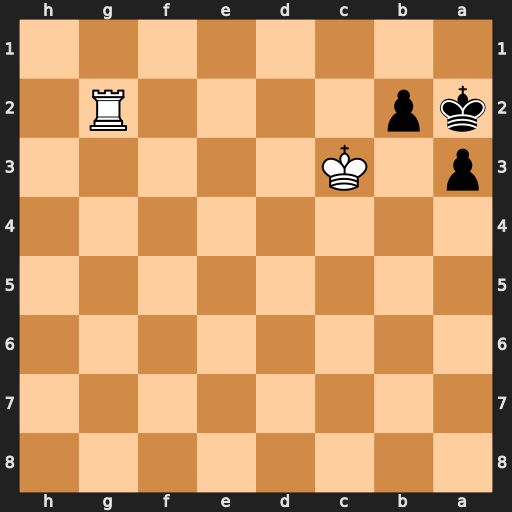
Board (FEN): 8/8/8/8/8/p1K5/kp4R1/8
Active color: b
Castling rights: -
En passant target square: -
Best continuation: Ka1 Kb3 b1=Q+